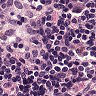
Metastatic tissue present: no